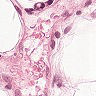
Metastatic tissue present: no